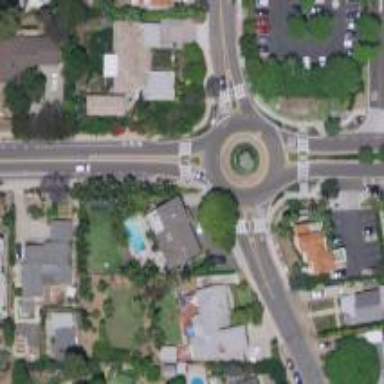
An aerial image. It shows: Roundabout at primary highway.